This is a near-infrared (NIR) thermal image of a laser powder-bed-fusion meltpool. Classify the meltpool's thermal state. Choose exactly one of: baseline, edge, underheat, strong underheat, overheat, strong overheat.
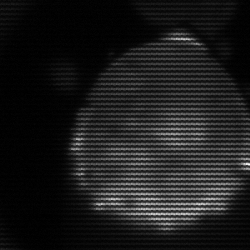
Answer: edge